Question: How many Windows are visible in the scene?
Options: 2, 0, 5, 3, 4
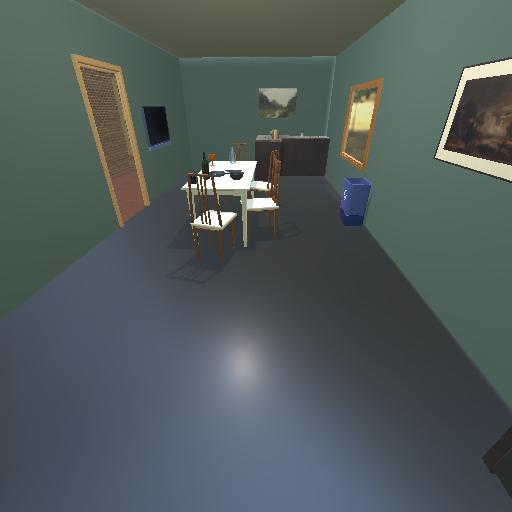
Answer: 2